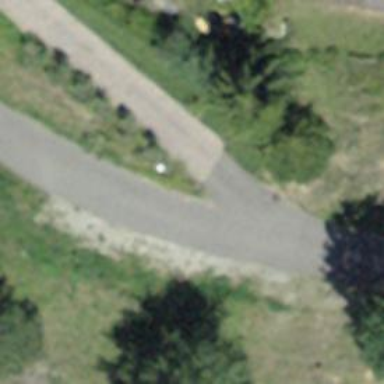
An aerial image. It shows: Residential road with no sidewalk.